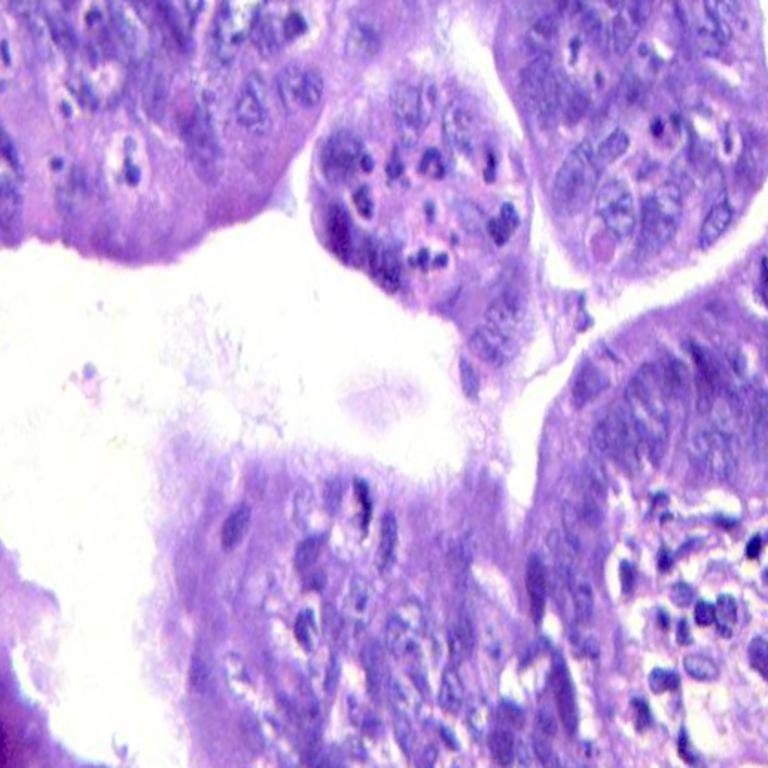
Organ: colon
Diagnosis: adenocarcinomas